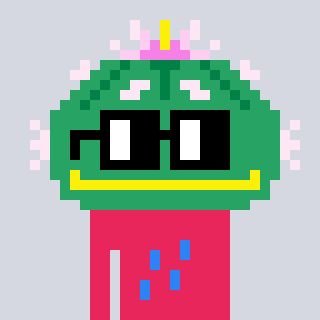
a pixel art character with square black glasses, a peyote-shaped head and a redpinkish-colored body on a cool background